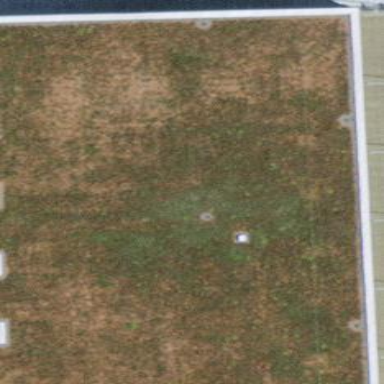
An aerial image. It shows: View of roof of building.